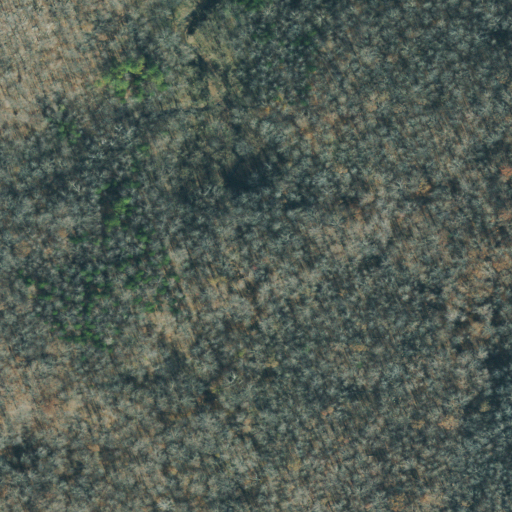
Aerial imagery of depression(s) in Tennessee named The Sinks containing only deciduous forest